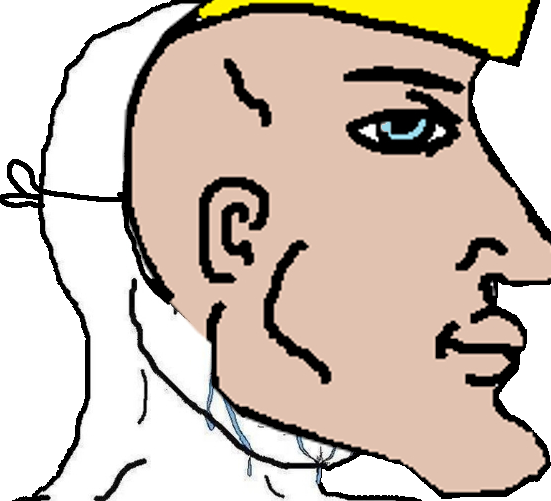
Label: 5_Crying_Wojak